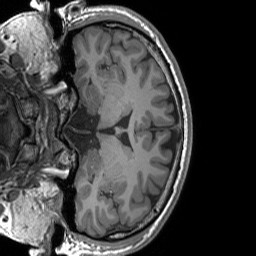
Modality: T1w
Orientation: coronal
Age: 23
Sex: male
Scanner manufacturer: siemens
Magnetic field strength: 3 T
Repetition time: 1.8 s
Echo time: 0.00252 s